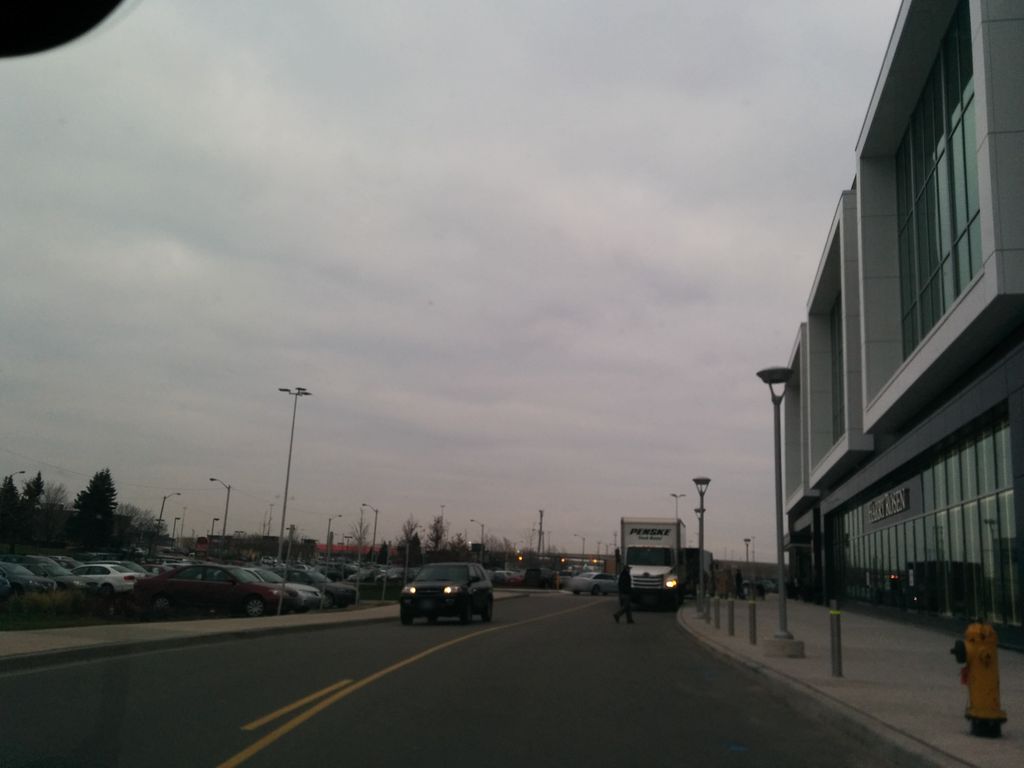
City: toronto